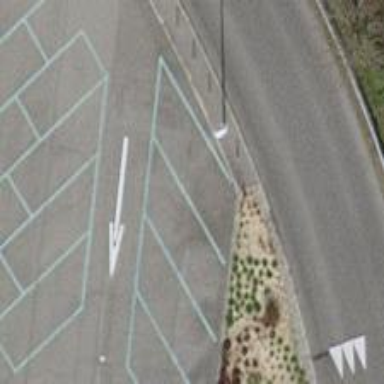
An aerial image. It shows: Pole supporting street lamp.